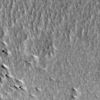
Label: not_dusty